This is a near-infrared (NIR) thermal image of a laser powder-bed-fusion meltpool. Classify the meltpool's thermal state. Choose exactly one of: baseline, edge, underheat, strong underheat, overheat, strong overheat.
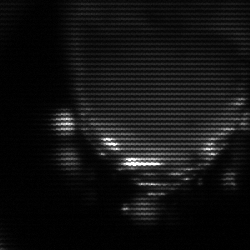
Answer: baseline